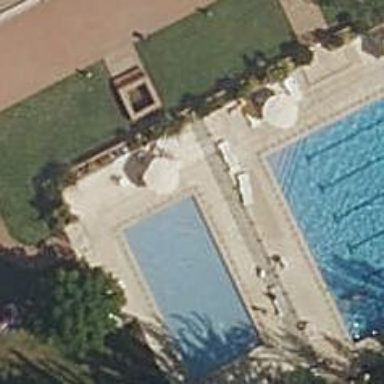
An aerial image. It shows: Swimming pool located in leisure land.